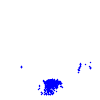
Particle: electron